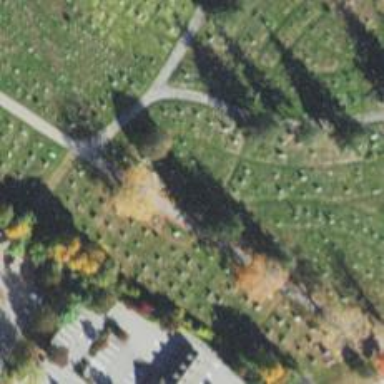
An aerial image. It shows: Grave in cemetery marked with cross.